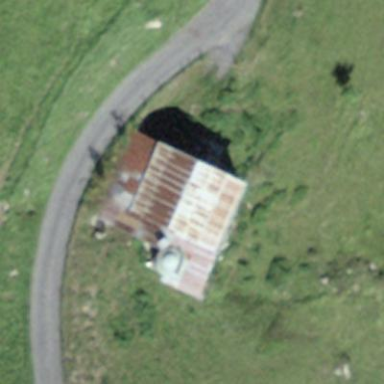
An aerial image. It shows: Rural barn.